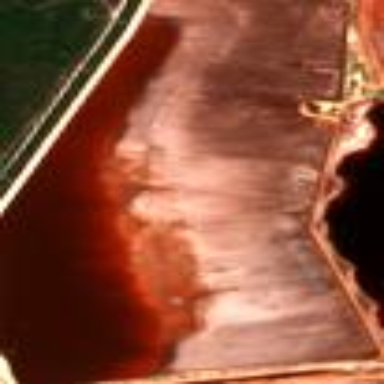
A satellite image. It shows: Tailings reservoir with water.